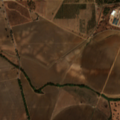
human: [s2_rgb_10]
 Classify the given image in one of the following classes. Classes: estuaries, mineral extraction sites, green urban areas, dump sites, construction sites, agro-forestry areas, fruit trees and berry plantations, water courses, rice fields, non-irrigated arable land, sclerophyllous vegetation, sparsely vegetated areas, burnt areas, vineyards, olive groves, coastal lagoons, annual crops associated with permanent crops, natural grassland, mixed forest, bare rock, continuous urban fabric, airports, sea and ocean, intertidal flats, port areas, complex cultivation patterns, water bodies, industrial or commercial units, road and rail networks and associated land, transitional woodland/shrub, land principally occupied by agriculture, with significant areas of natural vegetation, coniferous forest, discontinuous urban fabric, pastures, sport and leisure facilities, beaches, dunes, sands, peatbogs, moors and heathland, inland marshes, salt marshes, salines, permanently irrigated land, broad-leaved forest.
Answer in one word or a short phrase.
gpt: non-irrigated arable land, permanently irrigated land, fruit trees and berry plantations, olive groves